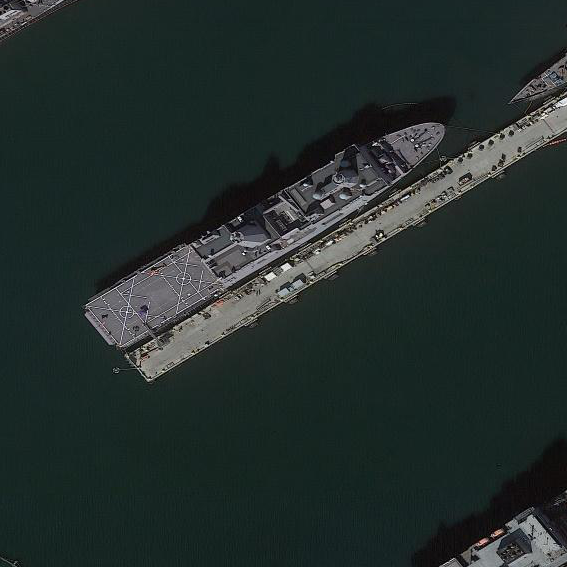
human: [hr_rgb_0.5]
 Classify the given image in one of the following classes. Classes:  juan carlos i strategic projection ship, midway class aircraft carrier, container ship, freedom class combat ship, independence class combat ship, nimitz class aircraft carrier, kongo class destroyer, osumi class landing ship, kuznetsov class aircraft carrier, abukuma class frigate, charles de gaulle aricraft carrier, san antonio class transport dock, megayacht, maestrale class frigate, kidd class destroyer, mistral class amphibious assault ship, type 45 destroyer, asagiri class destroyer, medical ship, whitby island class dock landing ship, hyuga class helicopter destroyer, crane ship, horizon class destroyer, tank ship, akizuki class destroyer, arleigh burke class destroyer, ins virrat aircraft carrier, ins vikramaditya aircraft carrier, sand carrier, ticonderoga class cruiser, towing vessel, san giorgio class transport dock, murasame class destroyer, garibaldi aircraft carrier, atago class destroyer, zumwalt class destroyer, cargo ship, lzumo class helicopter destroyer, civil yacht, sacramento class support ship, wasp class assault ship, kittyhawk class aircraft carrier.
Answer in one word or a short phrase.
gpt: San Antonio class transport dock